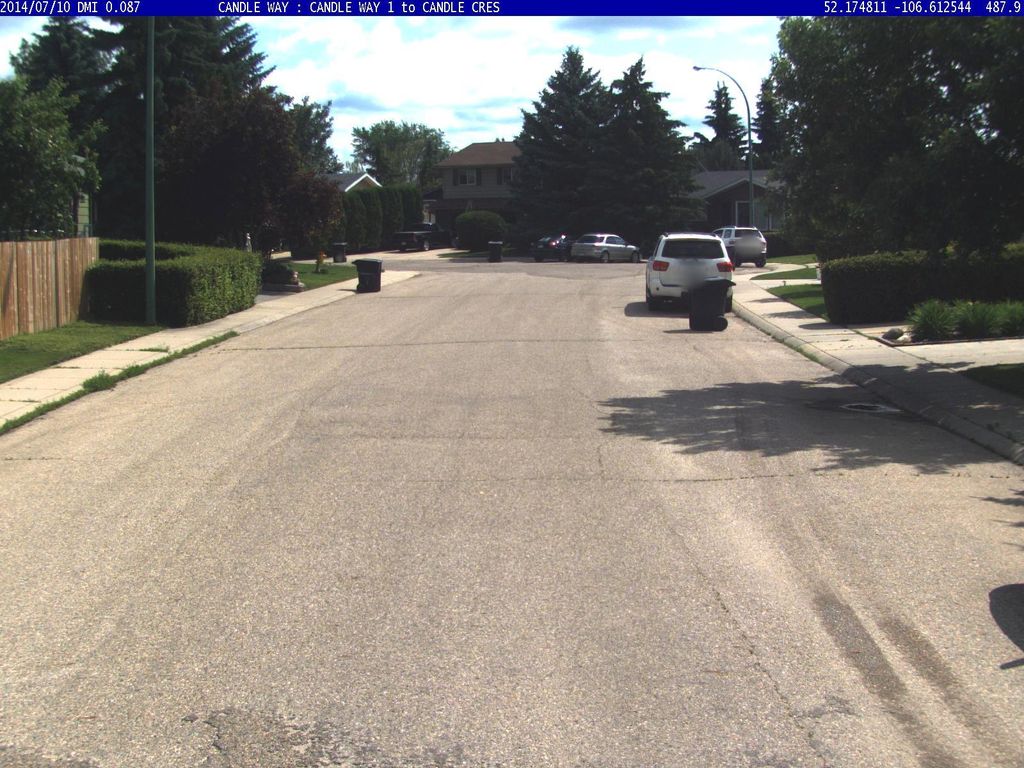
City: saskatoon